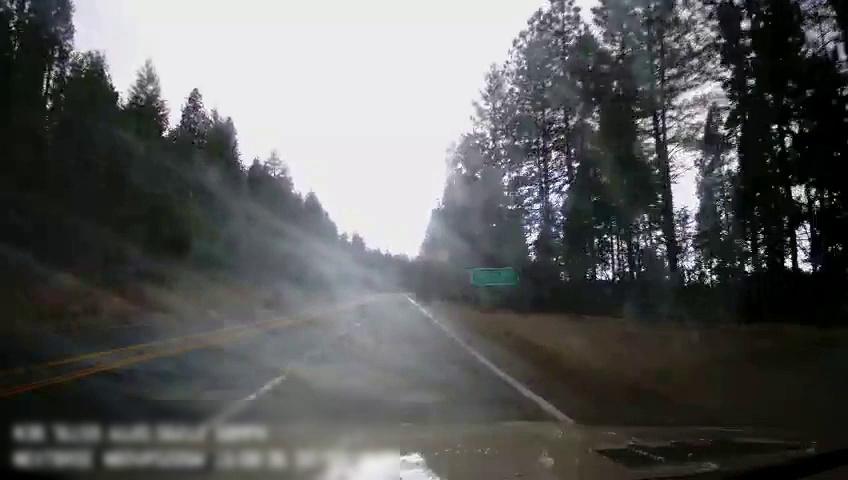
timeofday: Day
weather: Cloudy
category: Drivable Space
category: Lanes | Current Lane
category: Lanes | Current Lane
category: Lanes | Alternate Lane
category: Traffic | Signs